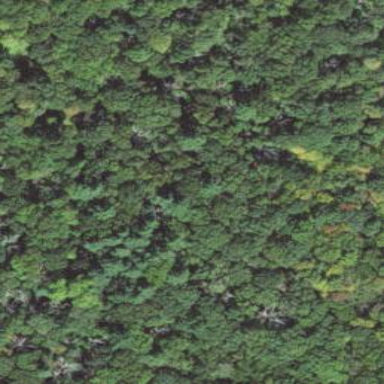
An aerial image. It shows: Mixed leaf woodland.